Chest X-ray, PA view. Patient: 29 years old, sex F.
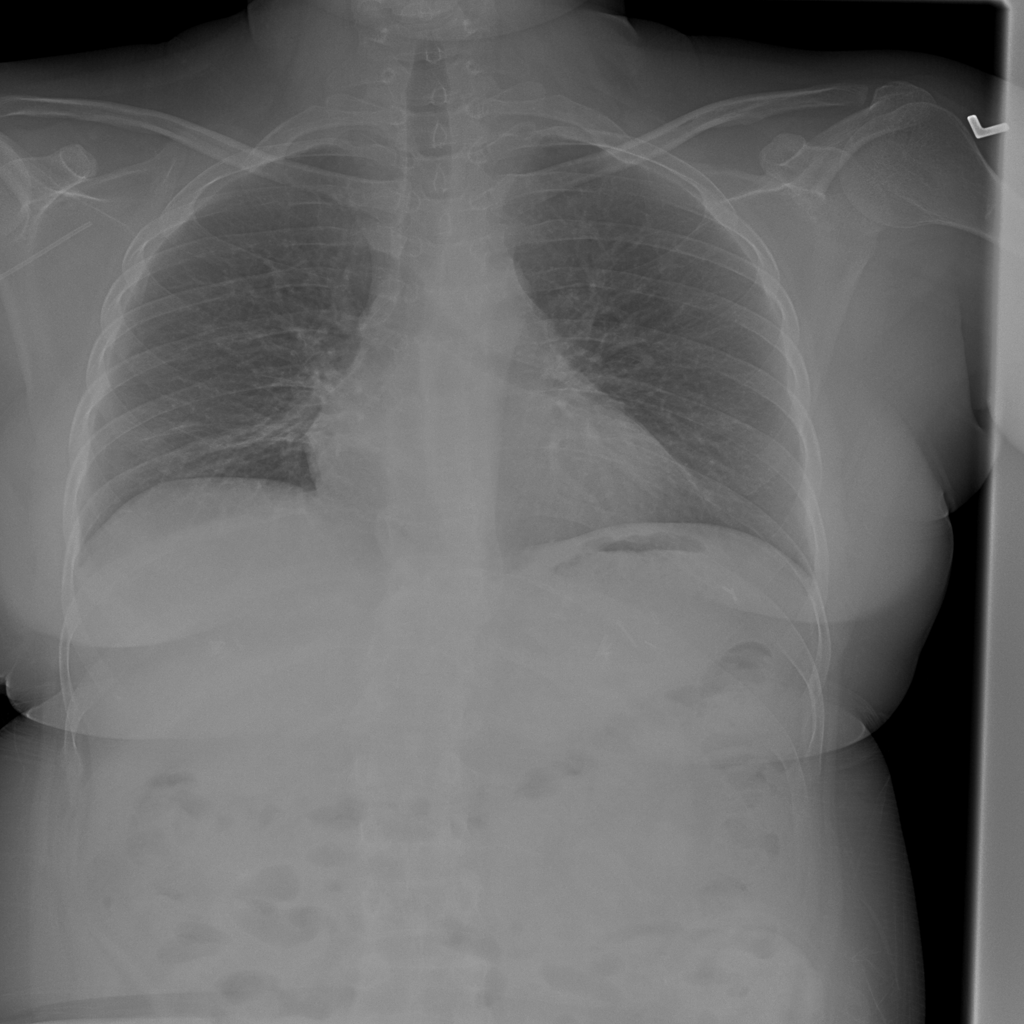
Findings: No Finding